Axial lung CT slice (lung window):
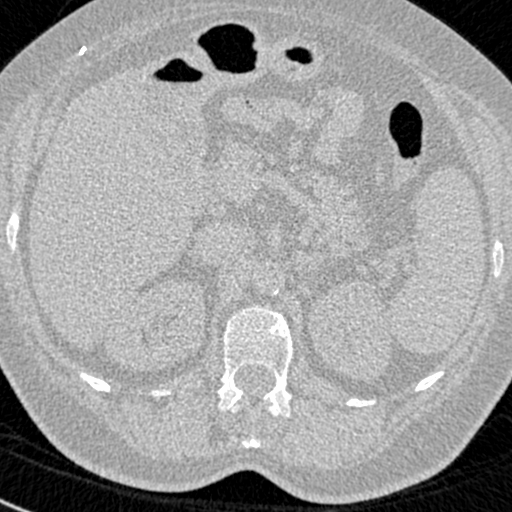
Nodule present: no